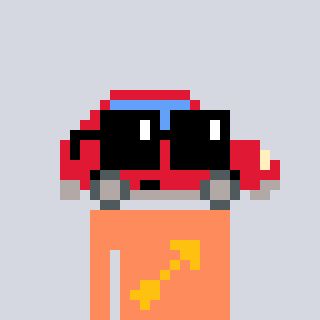
a pixel art character with square black sunglasses, a car-shaped head and a peachy-colored body on a cool background